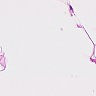
Metastatic tissue present: no